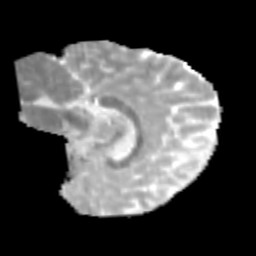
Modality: MD
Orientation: sagittal
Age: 10
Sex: male
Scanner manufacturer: siemens
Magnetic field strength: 3 T
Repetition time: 3.8 s
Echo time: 0.07 s